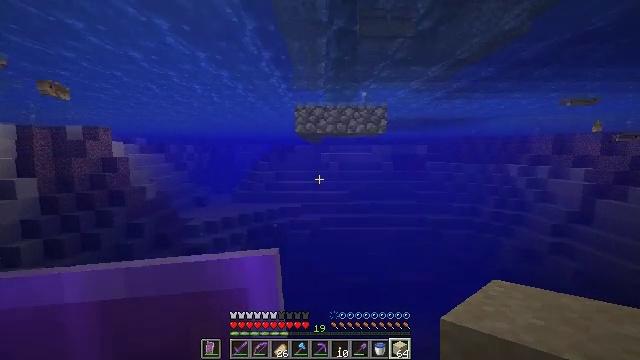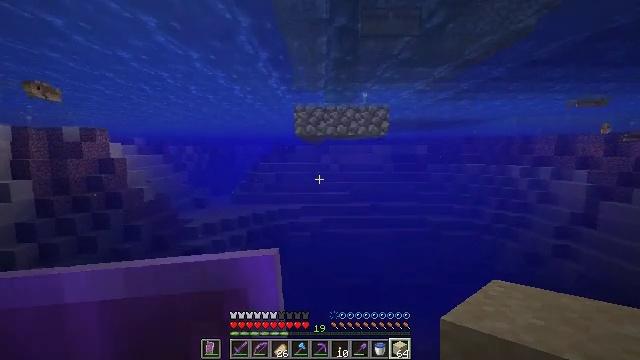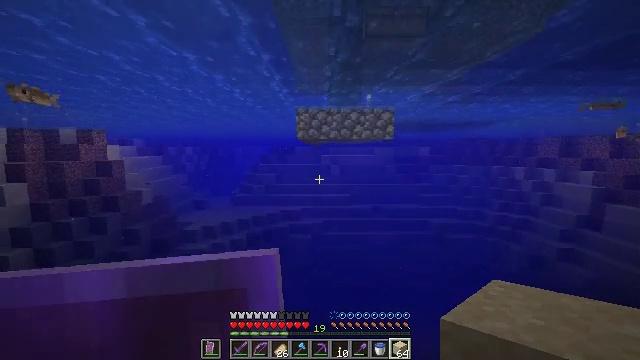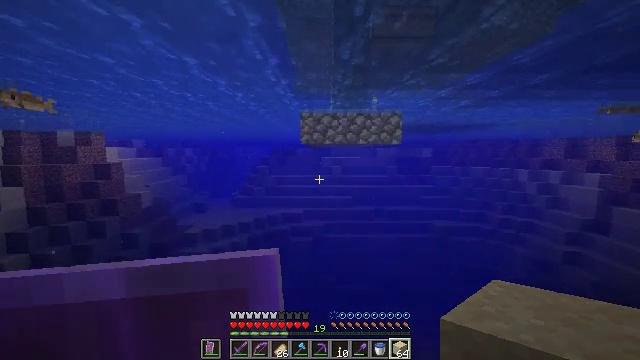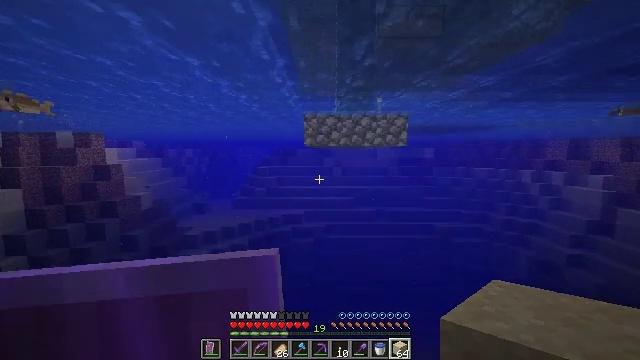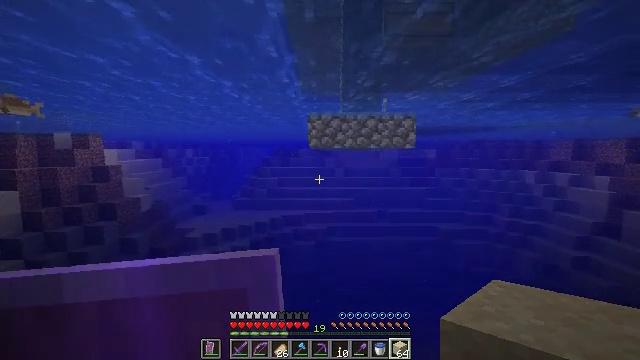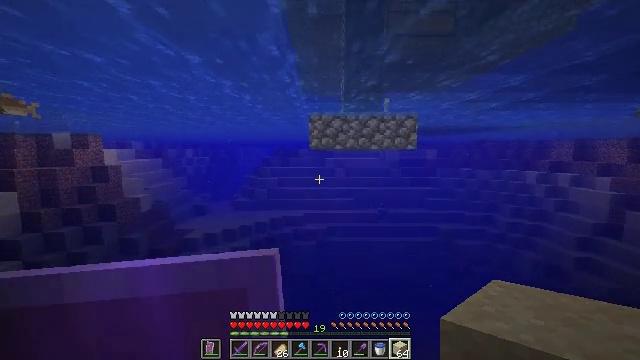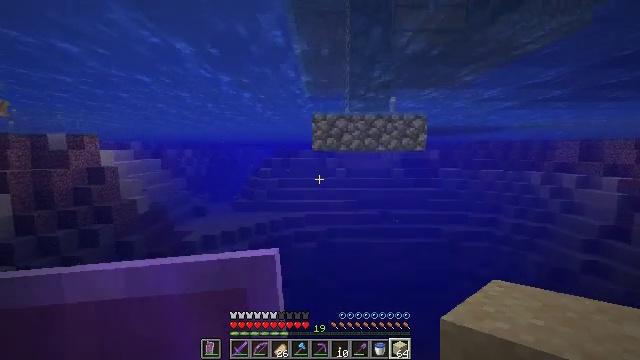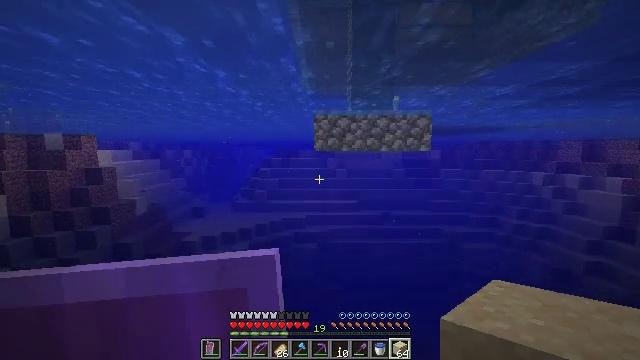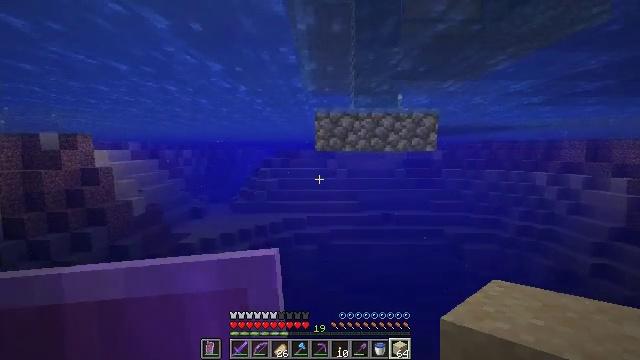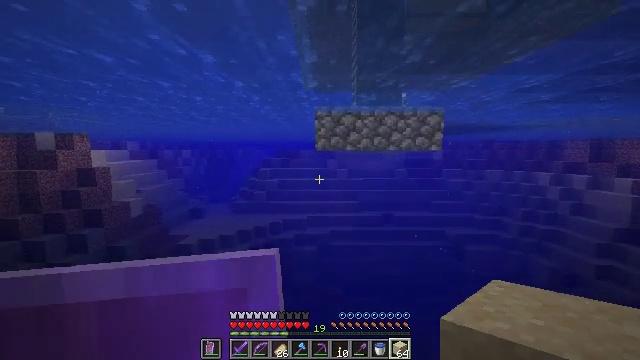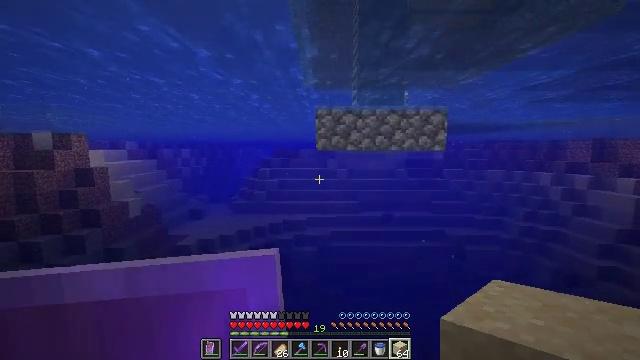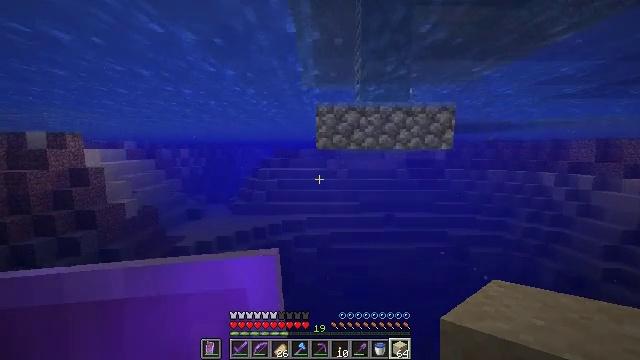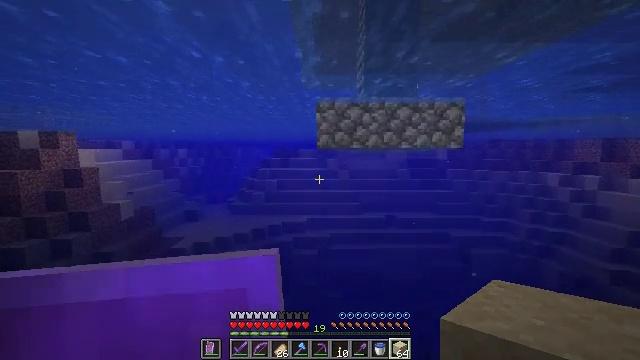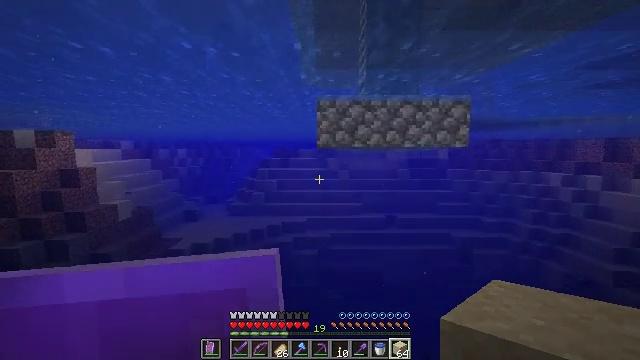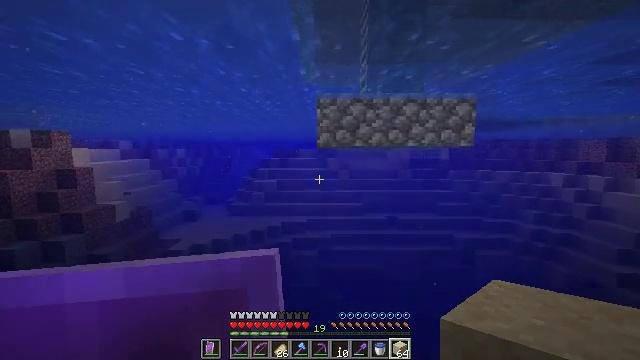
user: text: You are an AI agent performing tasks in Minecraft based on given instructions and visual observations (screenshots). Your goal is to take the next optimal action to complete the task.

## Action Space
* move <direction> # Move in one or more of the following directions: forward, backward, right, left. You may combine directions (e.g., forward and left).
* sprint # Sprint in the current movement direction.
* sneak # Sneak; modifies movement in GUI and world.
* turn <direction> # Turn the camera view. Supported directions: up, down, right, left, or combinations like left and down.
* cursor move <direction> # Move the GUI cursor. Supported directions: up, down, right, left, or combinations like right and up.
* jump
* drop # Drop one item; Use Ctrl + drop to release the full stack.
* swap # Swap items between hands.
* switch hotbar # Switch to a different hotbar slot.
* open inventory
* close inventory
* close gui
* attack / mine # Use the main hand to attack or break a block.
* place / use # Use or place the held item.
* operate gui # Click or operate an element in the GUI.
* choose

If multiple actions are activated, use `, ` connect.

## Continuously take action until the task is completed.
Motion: motion action
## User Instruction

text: Make TNT on the crafting table.
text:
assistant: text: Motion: move forward and move left, sprint, jump
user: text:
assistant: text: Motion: move forward and move left, sprint, jump
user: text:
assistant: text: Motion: move forward and move left, sprint, jump
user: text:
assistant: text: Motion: move forward and move left, sprint
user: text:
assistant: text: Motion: move forward, sprint
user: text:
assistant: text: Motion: move forward, sprint
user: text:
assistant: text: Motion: move forward, sprint
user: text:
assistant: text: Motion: move forward, sprint
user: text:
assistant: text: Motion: move forward, sprint
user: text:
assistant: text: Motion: move forward, sprint
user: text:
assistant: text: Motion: move forward, sprint
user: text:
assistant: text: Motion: move forward, sprint
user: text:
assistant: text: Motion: move forward, sprint
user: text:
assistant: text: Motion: move forward, sprint
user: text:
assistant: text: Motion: move forward, sprint, jump
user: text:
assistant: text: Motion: move forward, sprint, jump
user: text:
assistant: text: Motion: move forward, sprint, jump
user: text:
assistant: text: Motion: move forward, sprint, jump
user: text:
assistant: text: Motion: move forward, sprint, jump
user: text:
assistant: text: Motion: move forward, sprint
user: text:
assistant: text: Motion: move forward, sprint
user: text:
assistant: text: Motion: move forward, sprint
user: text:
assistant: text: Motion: move forward, sprint
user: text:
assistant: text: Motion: move forward and move left, sprint
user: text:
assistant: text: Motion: move forward and move left, sprint
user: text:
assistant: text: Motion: move forward and move left, sprint
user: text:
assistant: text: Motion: move forward and move left, sprint
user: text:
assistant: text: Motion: move forward and move left, sprint
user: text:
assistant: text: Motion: move forward and move left, sprint
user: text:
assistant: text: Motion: move forward and move left, sprint